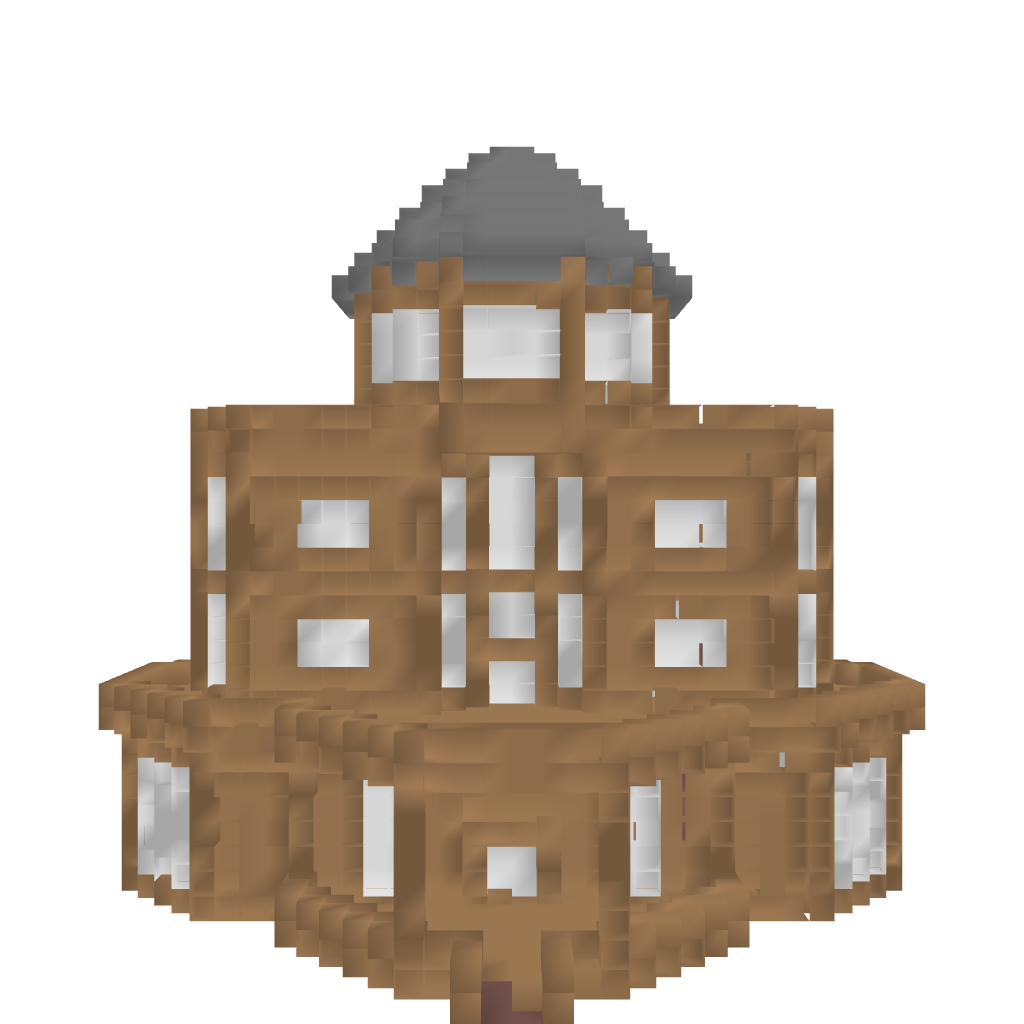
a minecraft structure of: Small Mansion high quality